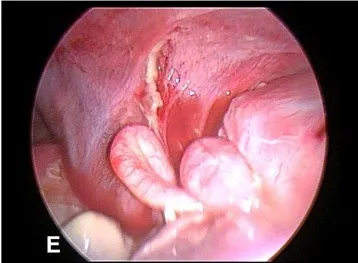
Left upper quadrant.
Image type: endoscopy (arthroscopy)